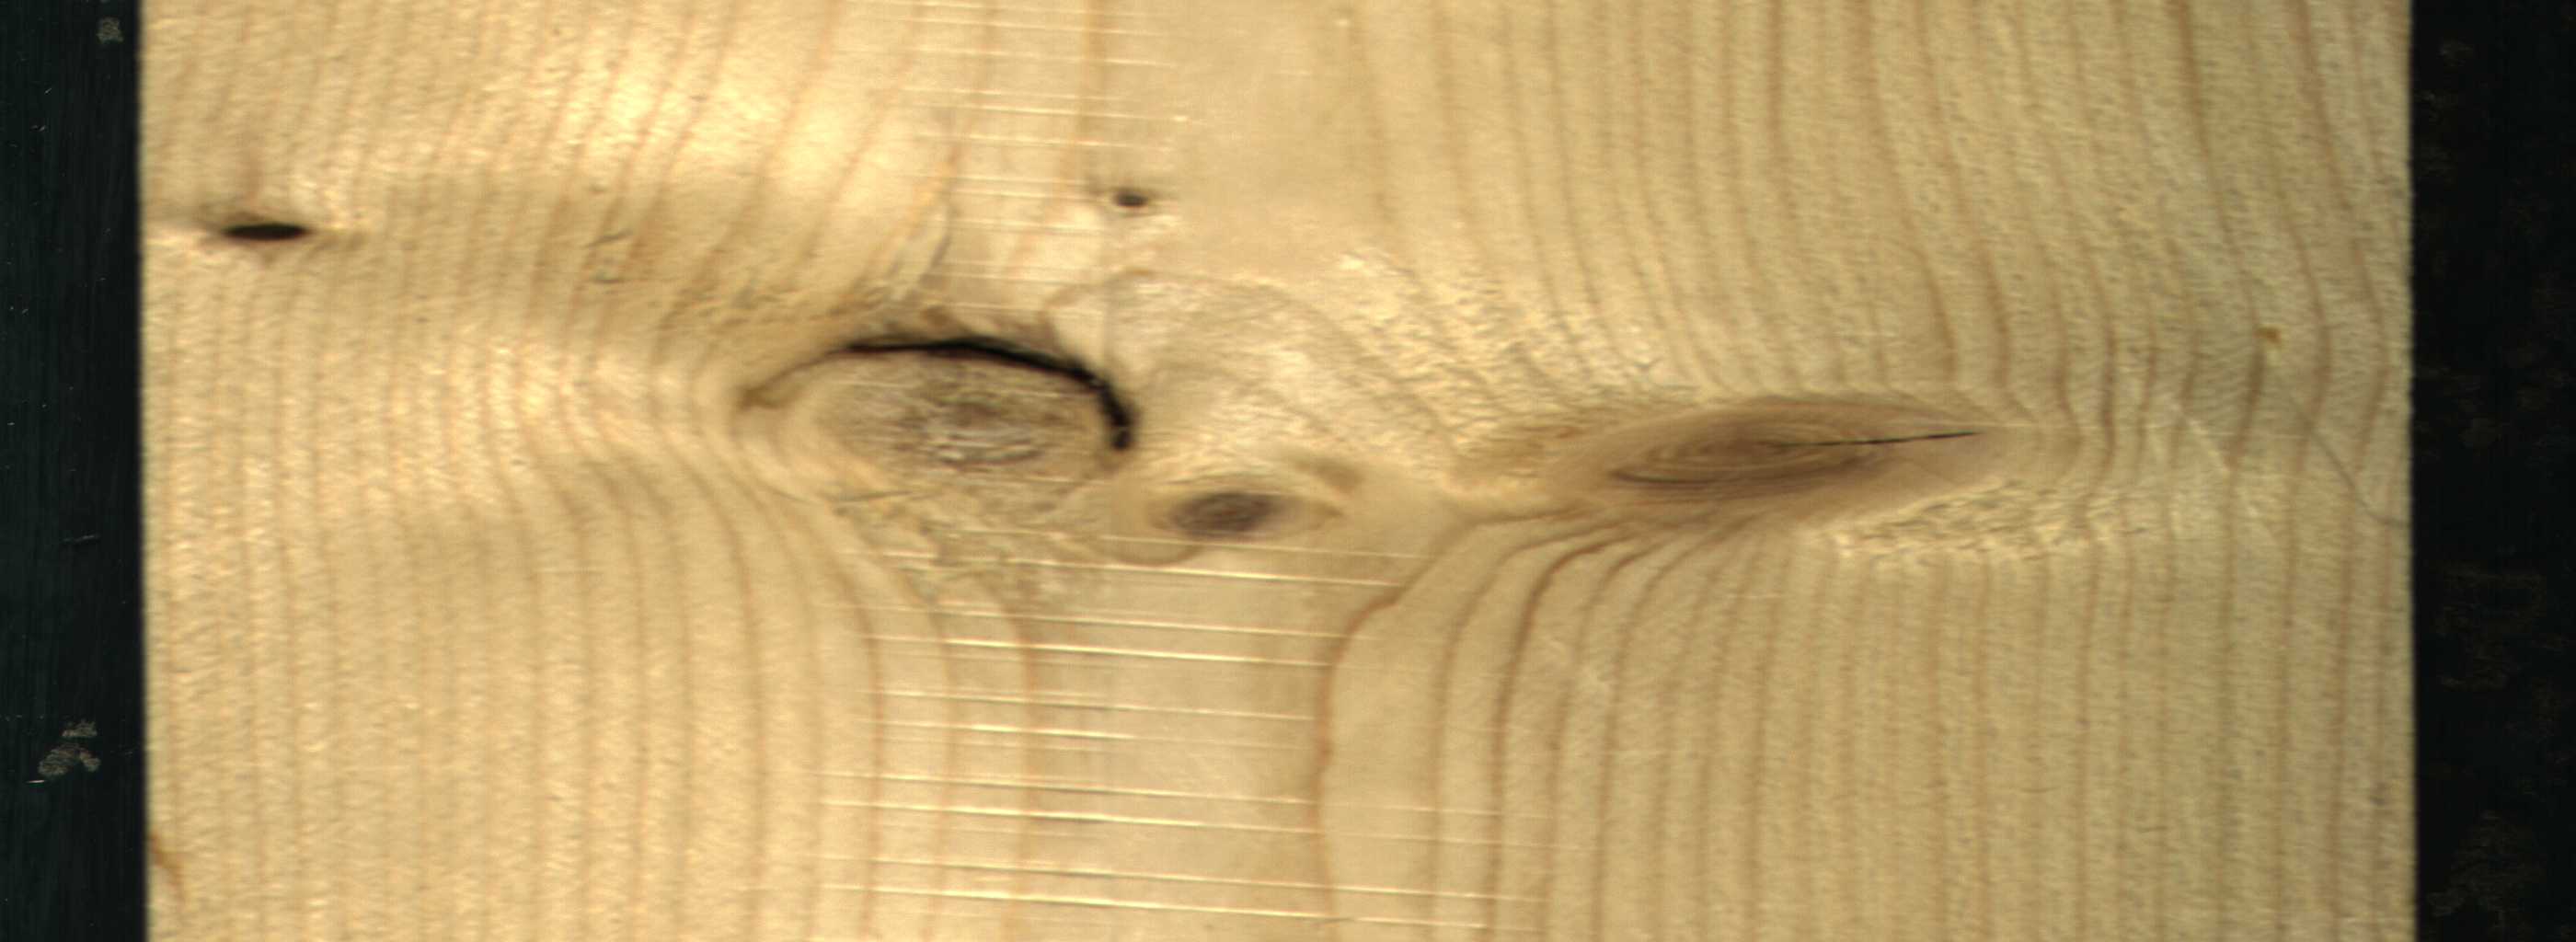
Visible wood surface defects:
Dead_Knot
Dead_Knot
Live_Knot
Live_Knot
Live_Knot